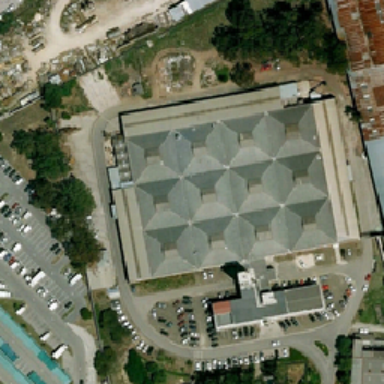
This is a busy city .